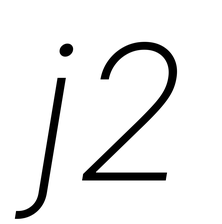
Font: Inter-Italic_ExtraLight_Italic